Question: I need to be able to extrapolate, using 2-n data points, a curved trend line which can then be 'queried'. In my head it would look a bit like this (the blue line):

This is for a 'calories calculator' - I have data points regarding the amount of calories burned for an activity based on a certain weight: e.g. if you're 65kg, you'll burn around 420 calories, if you're 70kg, you'll burn 480 calories, if you're 75kg, you'll burn 550 calories, etc. etc. One axis would be for calories, the other for weight.
Obviously if I wanted to find out the amount of calories burned for a weight where I don't have a data point, I would need a trend line to 'query', which brings me on to the second part of my question: how would I go about doing this?
- -
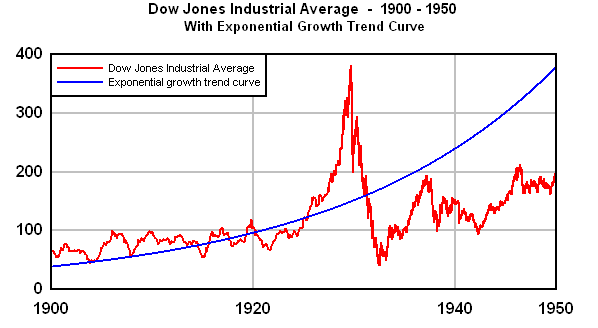
Answer: numpy and scipy contain routines that let you fit expressions to data points. once you have an expression you can plot it for any range of time you like.
this answer - <URL>.